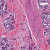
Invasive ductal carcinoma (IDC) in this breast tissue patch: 1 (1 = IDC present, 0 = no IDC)